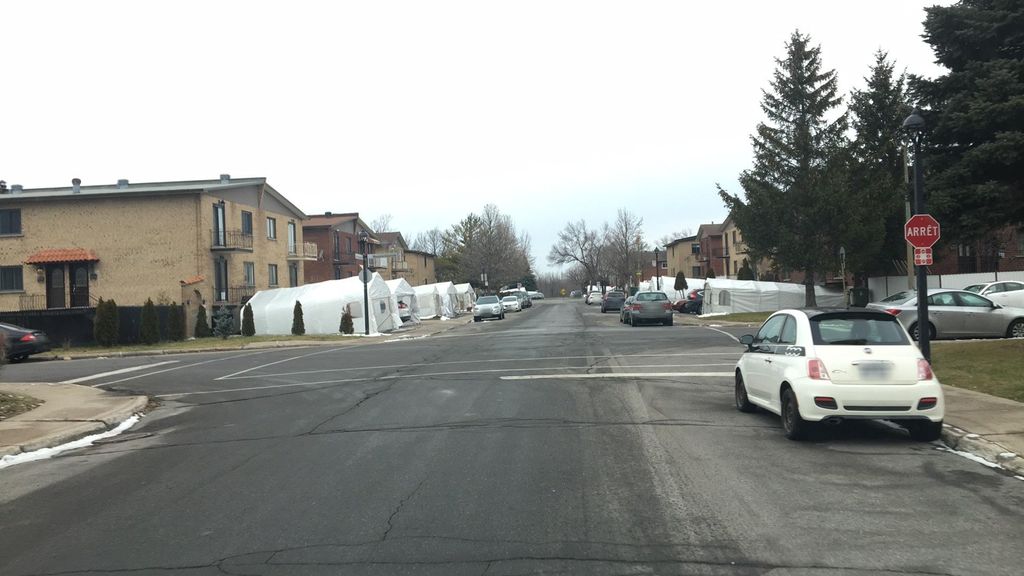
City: montreal